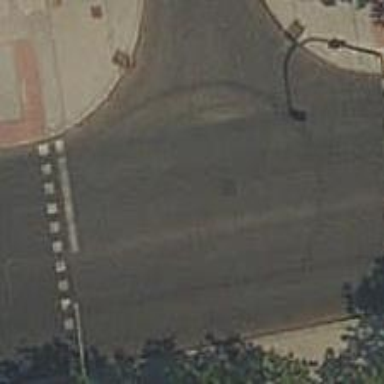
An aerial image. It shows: Road with traffic signals.